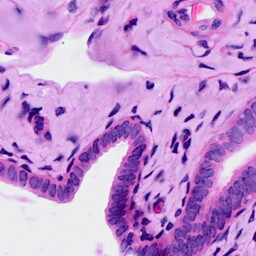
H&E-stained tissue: Ovarian